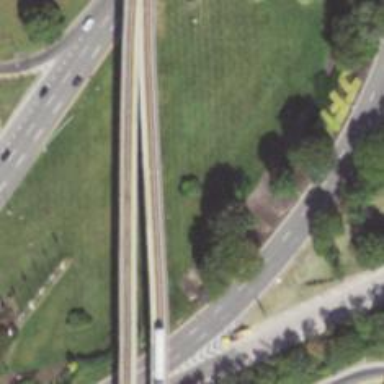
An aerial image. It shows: Bridge for light rail electrified railway.